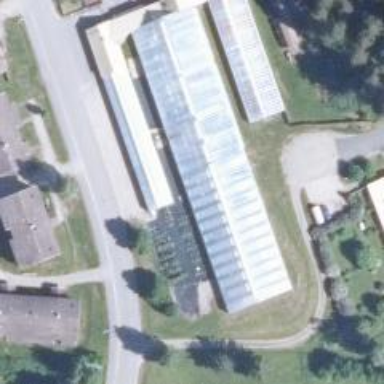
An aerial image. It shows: Greenhouse building.